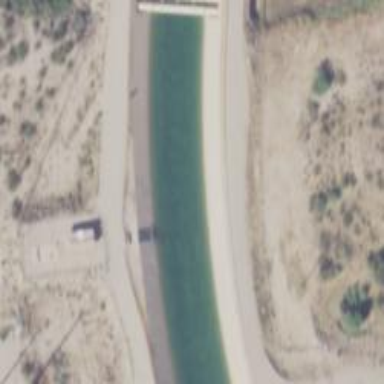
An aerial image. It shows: Canal.